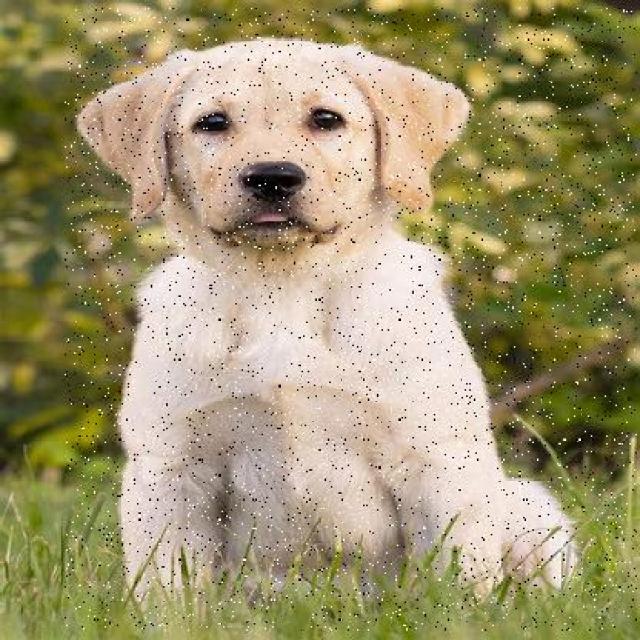
Healthy canine skin — no visible lesions, inflammation, or abnormalities. The skin and coat appear normal.